【题型】解答题　【知识点】平面几何　【难度】easy
已知$BC$是$\odot O$的直径，点$D$是$BC$延长线上一点，$AB=AD$，$AE$是$\odot O$的弦，$\angle AEC=30^\circ$.

\noindent
(1)求证：直线$AD$是$\odot O$的切线；\\
(2)若$AE \perp BC$，垂足为$M$，$\odot O$的半径为10，求$AE$的长.
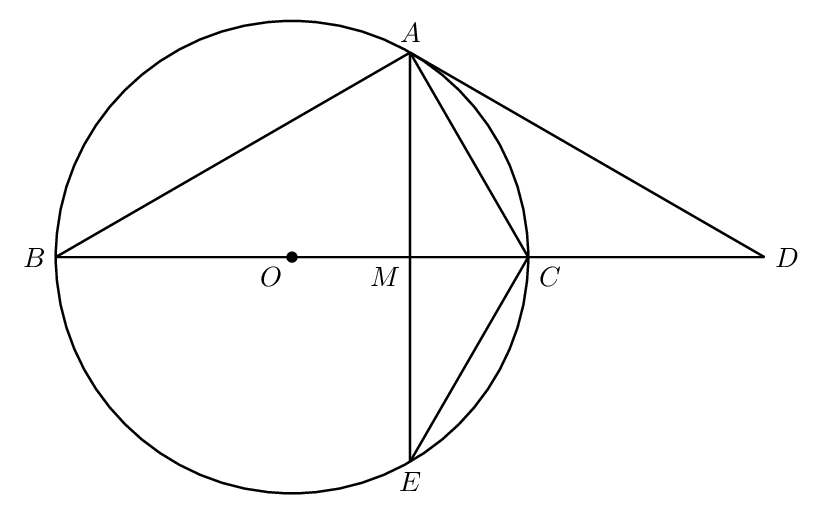
【解答】

【答案】(1)见解析

(2)$10\sqrt{3}$

【分析】

【详解】（1）证明：连接$OA$，

$\because \overset{\frown}{AC} = \overset{\frown}{AC}$，

$\therefore \angle B = \angle AEC = 30^\circ$，$\angle AOC = 2\angle B = 60^\circ$，

$\because AB = AD$，

$\therefore \angle D = \angle B = 30^\circ$，

$\therefore \angle OAD = 180^\circ - \angle D - \angle AOD = 90^\circ$，

$\therefore OA \perp AD$，

又$\because OA$是$\odot O$的半径，

$\therefore$ 直线$AD$是$\odot O$的切线；

（2）$\because BC$ 是$\odot O$ 的直径，$AE \perp BC$，

$\therefore AE = 2AM$，$\angle AMO = 90^\circ$，

由（1）可知 $\angle AOC = 60^\circ$，

$\therefore \angle OAM = 30^\circ$，

$\because \odot O$ 的半径为 $10$，

$\therefore OA = 10$，

$\therefore OM = \dfrac{1}{2}OA = 5$，

$\therefore AM = \sqrt{OA^2 - OM^2} = 5\sqrt{3}$，

$\therefore AE = 2AM = 10\sqrt{3}$。
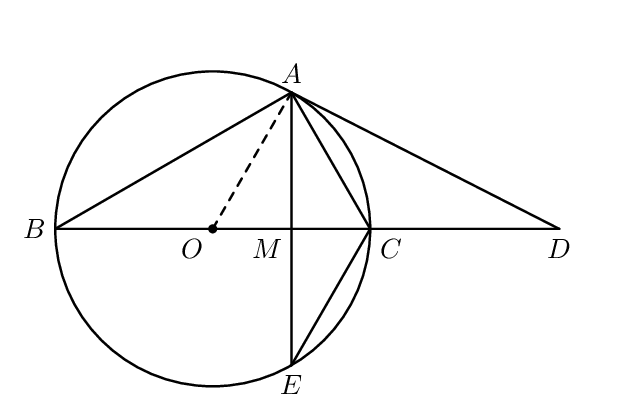